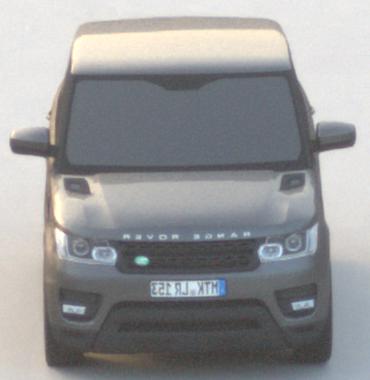
Make: Land Rover
Model: Range Rover Sport 5.0 V8 SC
Detailed model: Range Rover Sport (II)
Model produced from: 2013/09
Model produced until: 2015/07
Doors: 5
Color: gray
Road condition: dry road
Daytime: sunrise or sunset
Contrast: low contrast